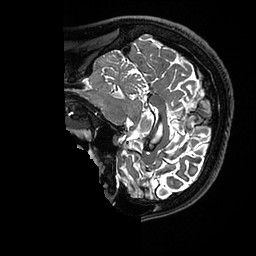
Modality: T2w
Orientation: sagittal
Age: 37
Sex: male
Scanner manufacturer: ge
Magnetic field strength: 3 T
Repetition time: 3.202 s
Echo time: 0.05959 s